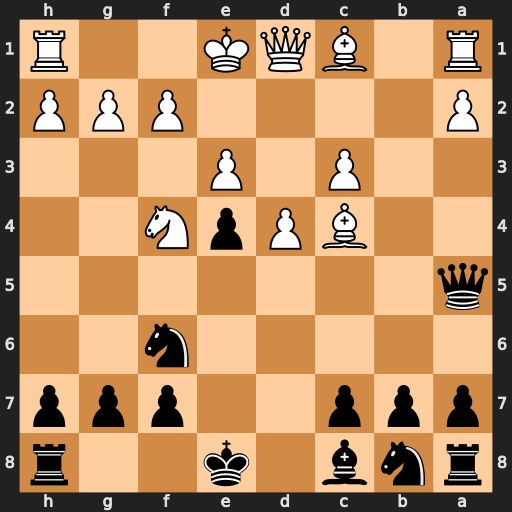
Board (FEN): rnb1k2r/ppp2ppp/5n2/q7/2BPpN2/2P1P3/P4PPP/R1BQK2R
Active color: b
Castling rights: KQkq
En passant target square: -
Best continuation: Qxc3+ Qd2 Qxc4